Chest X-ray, AP view. Patient: 41 years old, sex M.
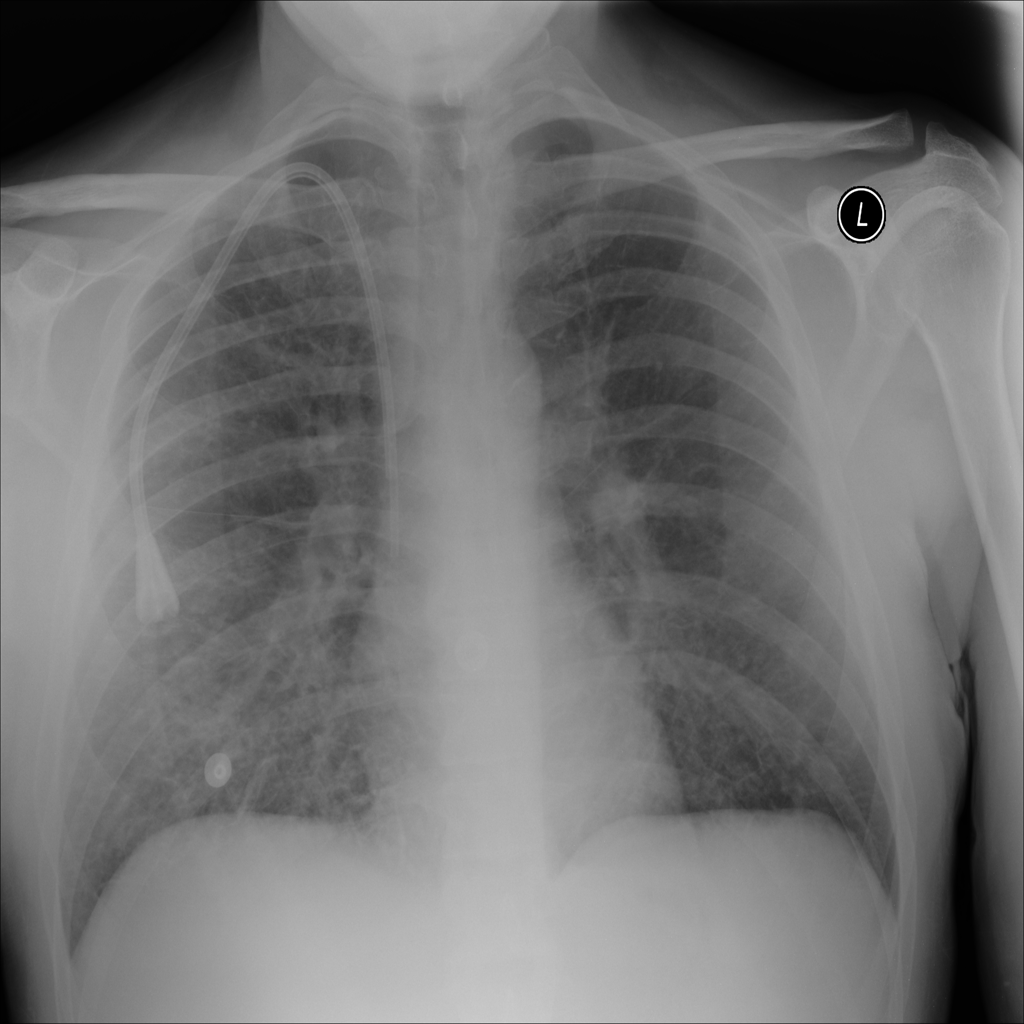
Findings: Atelectasis, Edema, Infiltration, Pneumonia